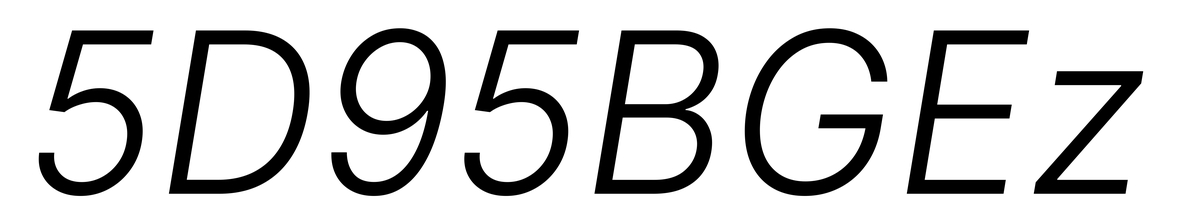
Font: Inter-Italic_Light_Italic